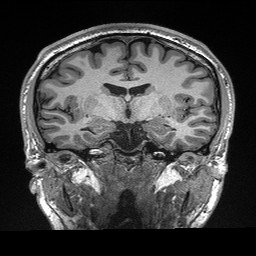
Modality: T1w
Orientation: sagittal
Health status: healthy
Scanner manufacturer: siemens
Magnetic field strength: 3 T
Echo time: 0.00298 s